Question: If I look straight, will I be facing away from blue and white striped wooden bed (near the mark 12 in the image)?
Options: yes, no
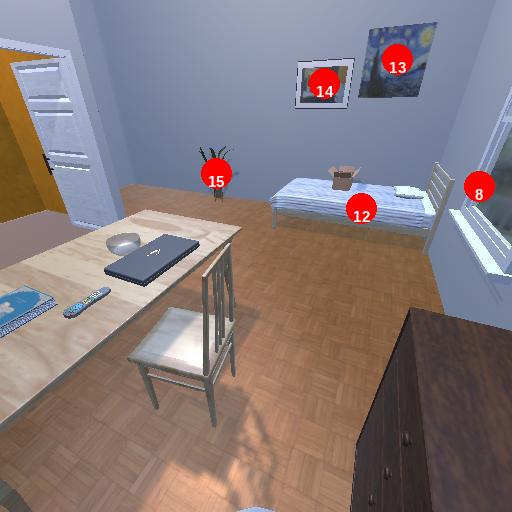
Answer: yes